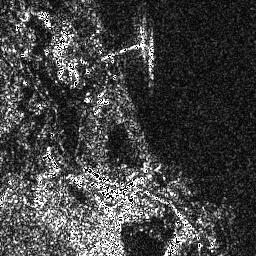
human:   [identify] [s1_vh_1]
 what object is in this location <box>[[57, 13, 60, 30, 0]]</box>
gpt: <ref>1 small ship at the top</ref>